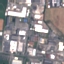
Land use / land cover: Industrial